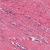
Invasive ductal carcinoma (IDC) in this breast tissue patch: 0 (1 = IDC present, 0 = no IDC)